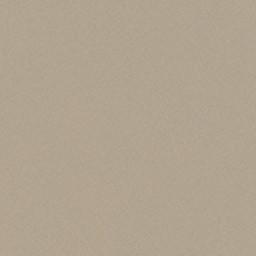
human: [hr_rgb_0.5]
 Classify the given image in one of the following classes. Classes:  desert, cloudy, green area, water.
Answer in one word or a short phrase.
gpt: desert